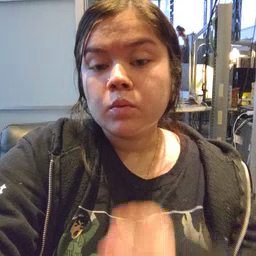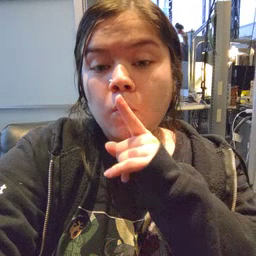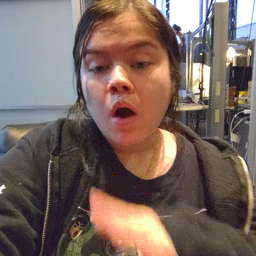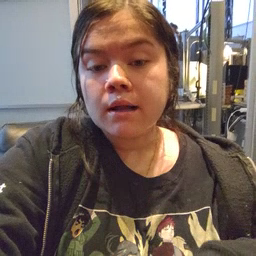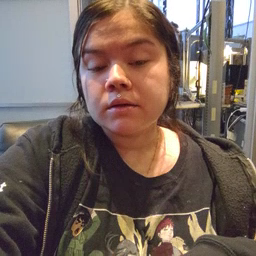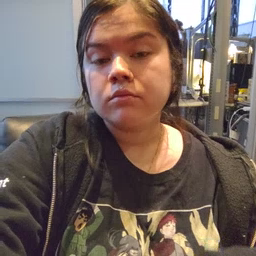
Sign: quiet